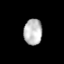
Tissue: lung
Cell type: Epithelial cells
Senescence score: 0.2029
Nuclear area (px): 466
Mean DAPI intensity: 188.768